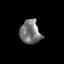
Tissue: skin
Cell type: Epithelial cells
Senescence score: 0.2646
Nuclear area (px): 487
Mean DAPI intensity: 118.275